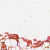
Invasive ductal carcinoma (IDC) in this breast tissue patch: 0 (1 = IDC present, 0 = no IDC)